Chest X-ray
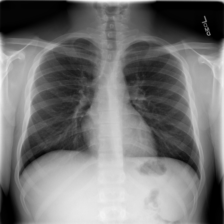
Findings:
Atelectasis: negative
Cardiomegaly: negative
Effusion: negative
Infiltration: positive
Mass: negative
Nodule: negative
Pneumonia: negative
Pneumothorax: negative
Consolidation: negative
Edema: negative
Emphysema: negative
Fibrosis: negative
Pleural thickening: negative
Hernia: negative